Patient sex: M
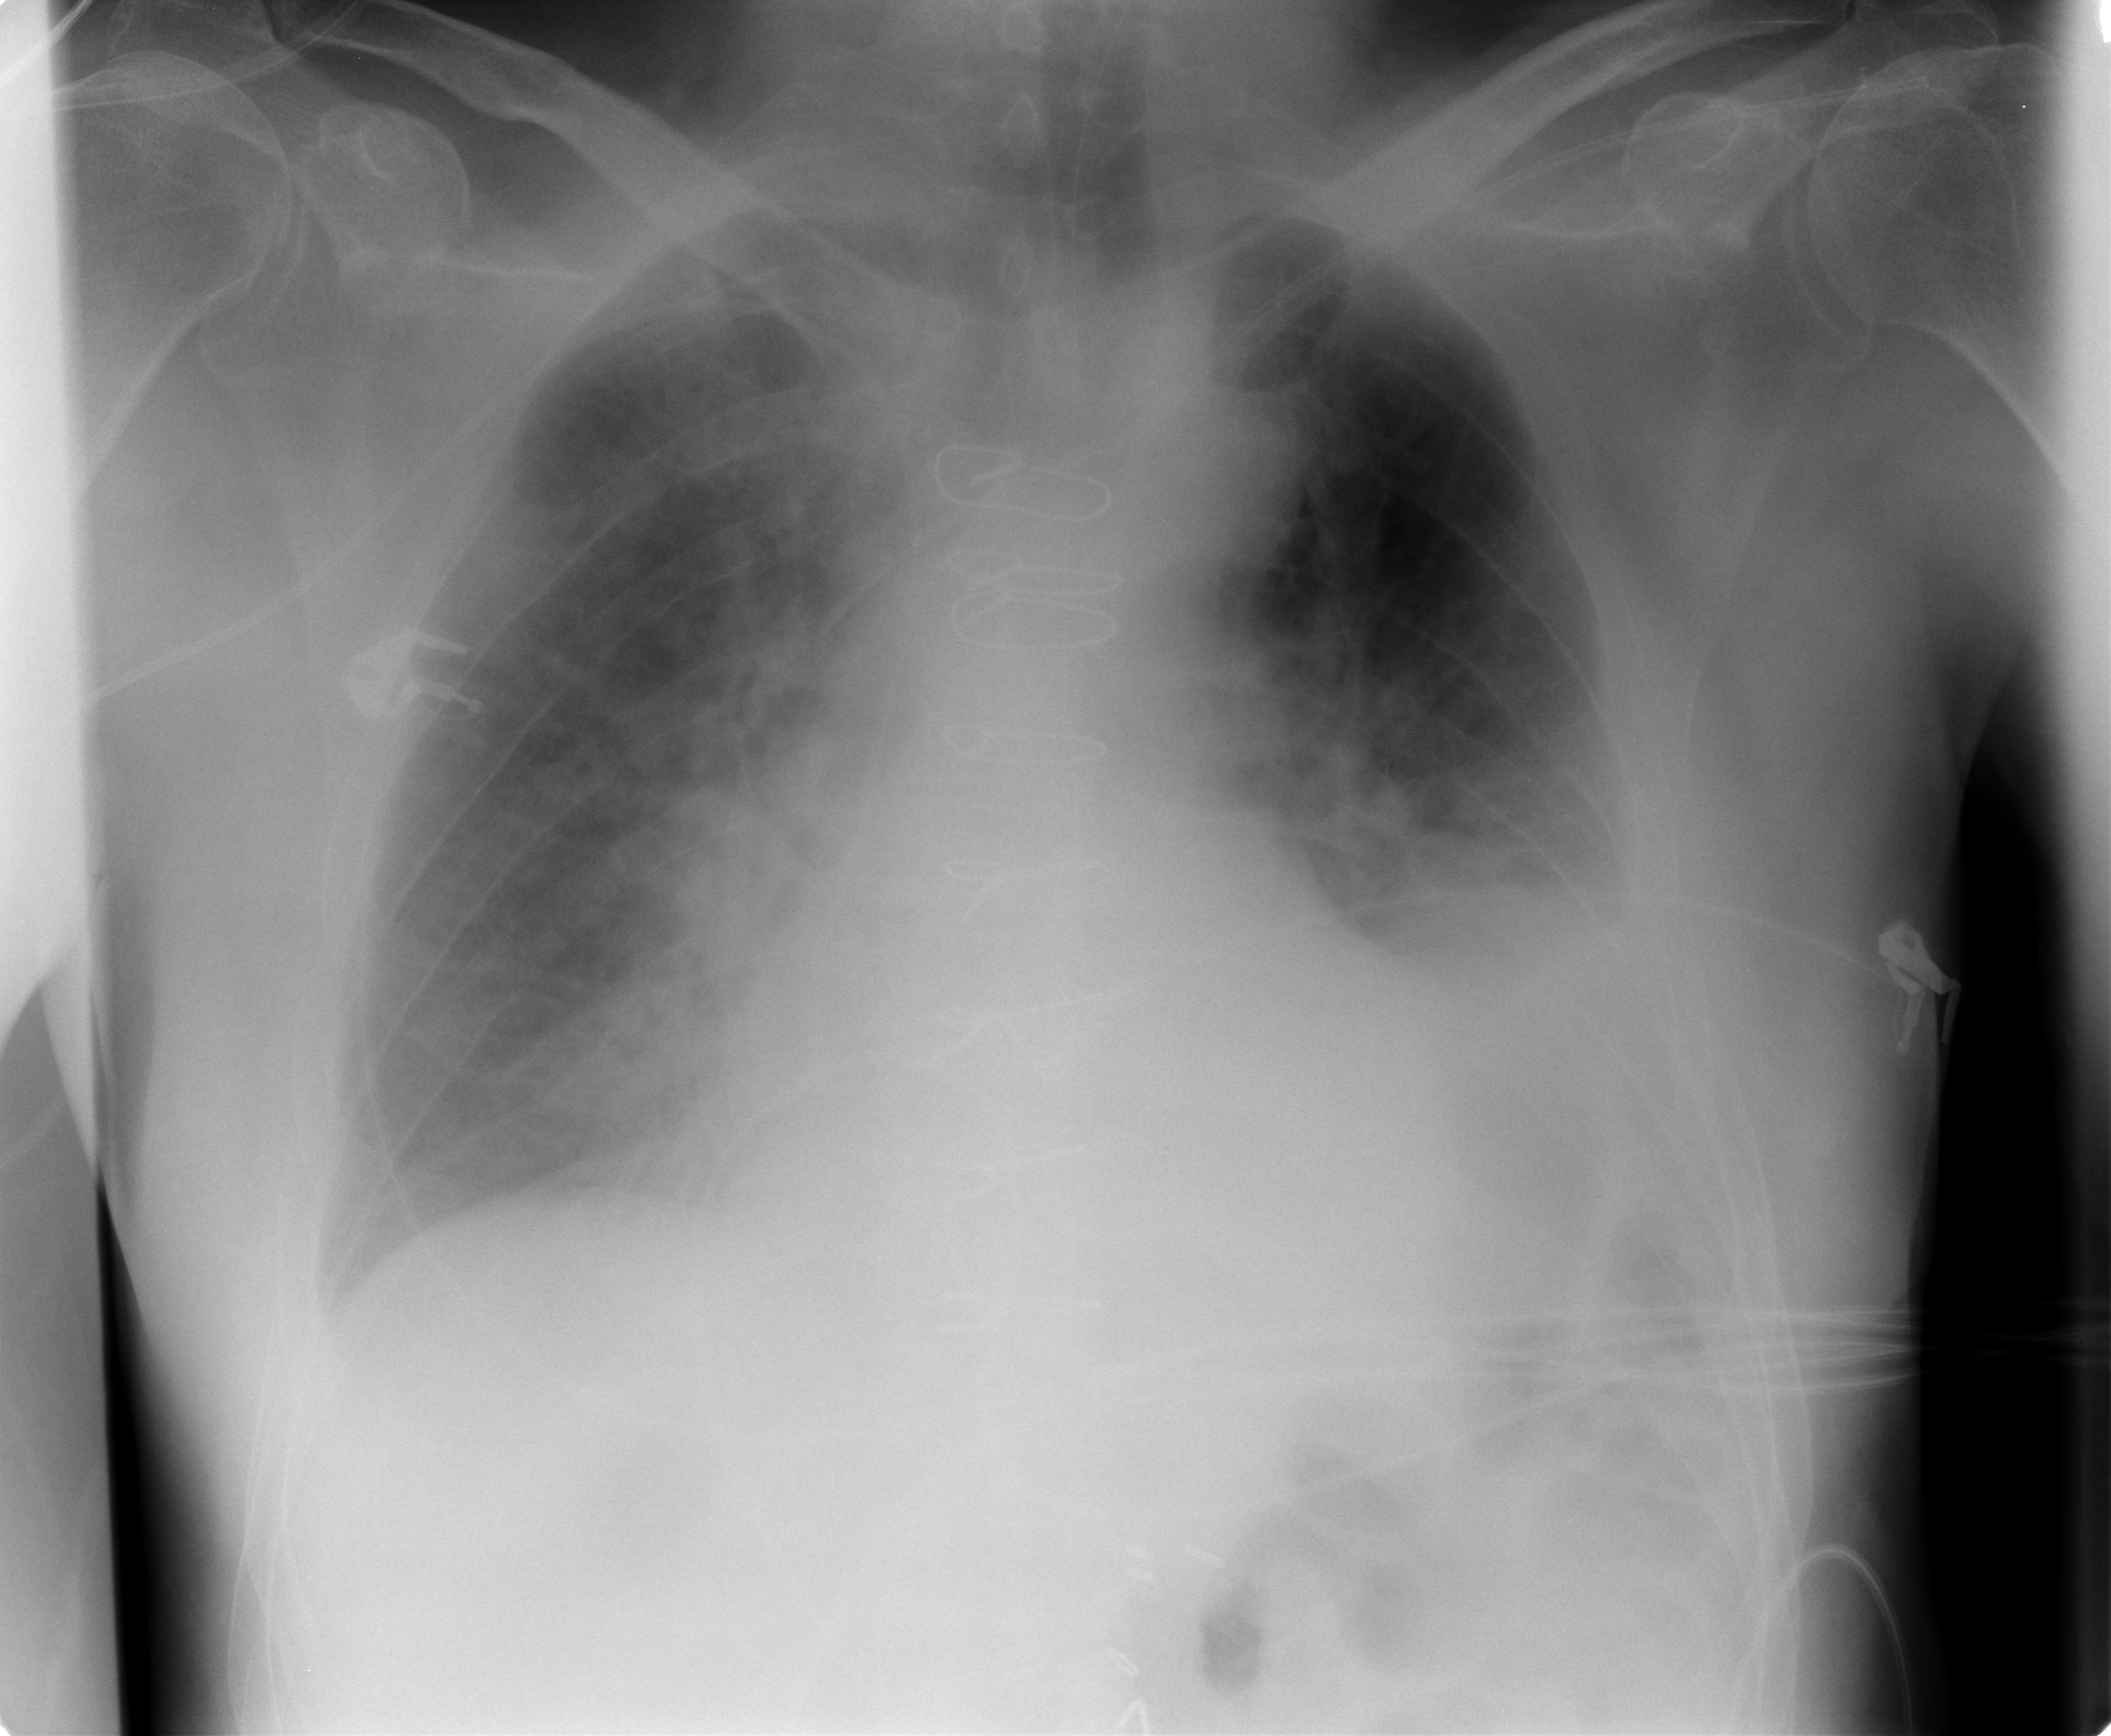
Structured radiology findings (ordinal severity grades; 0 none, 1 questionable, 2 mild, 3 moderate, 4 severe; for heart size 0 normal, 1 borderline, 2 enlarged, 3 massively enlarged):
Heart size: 0
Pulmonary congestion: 2
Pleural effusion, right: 2
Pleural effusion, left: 2
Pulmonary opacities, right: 2
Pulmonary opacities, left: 0
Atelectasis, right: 3
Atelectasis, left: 0